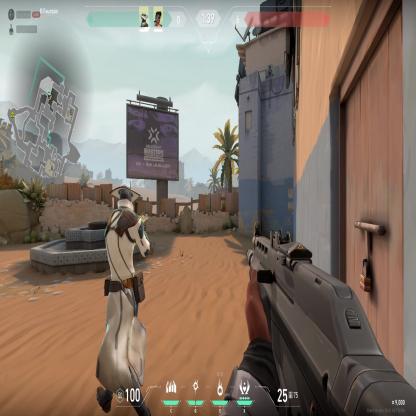
Label: teammate